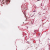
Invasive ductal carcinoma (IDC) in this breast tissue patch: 0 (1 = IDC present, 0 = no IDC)